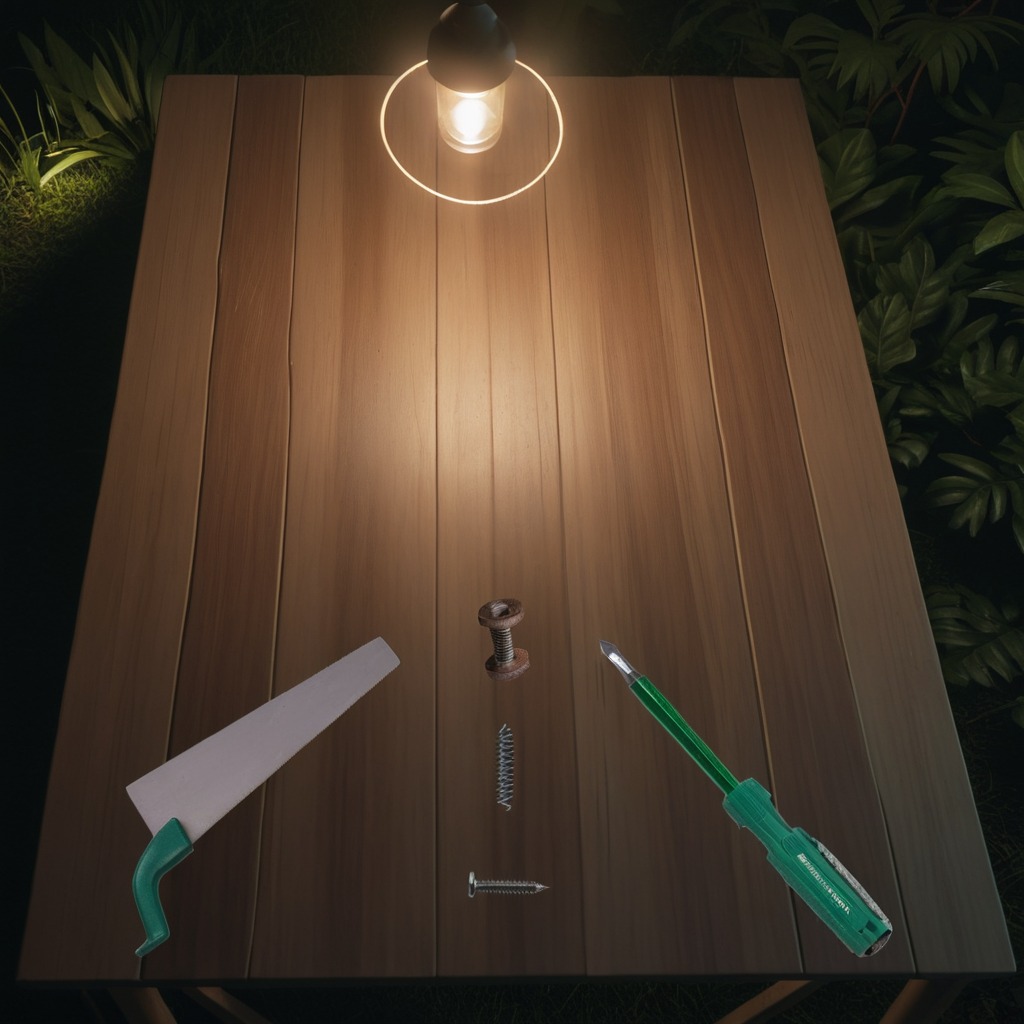
A metal machine screw, an iron nail, a coiled metal spring, a handheld metal saw, and a screwdriver are lying on the wooden table.